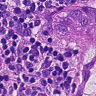
Metastatic tissue present: yes